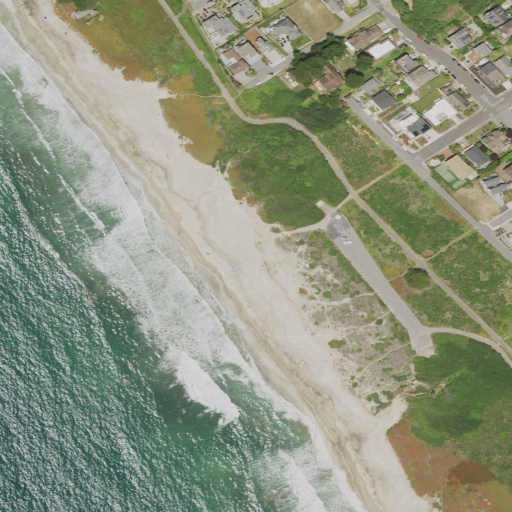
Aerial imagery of beach in California named Naples Beach containing open water, low intensity development, barren land, medium intensity development, open development, and grassland